Field crop: maize
Growth stage: 2
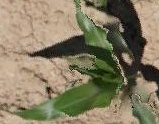
Species: maize